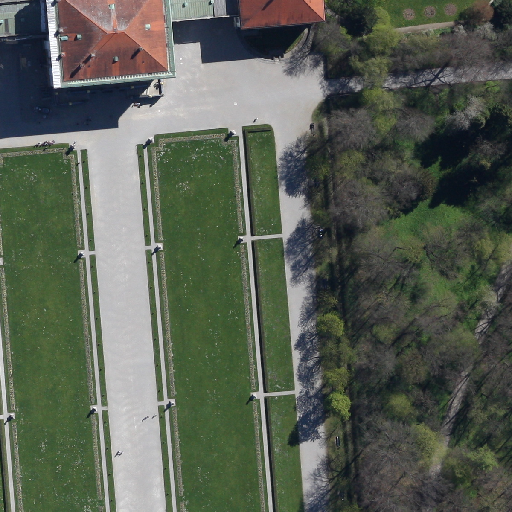
Referring expression: sidewalk along with tree